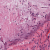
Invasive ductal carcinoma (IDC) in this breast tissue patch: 1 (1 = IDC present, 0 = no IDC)